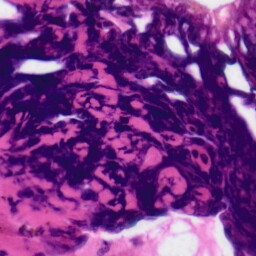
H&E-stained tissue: Tonsil